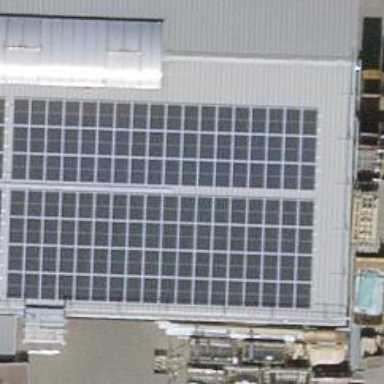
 consisting of solar photovoltaic panels."